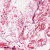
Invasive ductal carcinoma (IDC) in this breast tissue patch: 0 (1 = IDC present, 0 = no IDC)